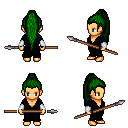
a pixel art fantasy rpg character, female body template, human, tanned skin, gray robe, gold greaves, green extra-long topknot hairstyle, white cloth bracers, spear, four views (front, back, left, right), 2x2 character sprite sheet, small pixel art, hard edges, no anti-aliasing